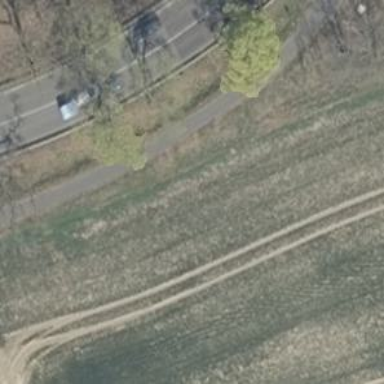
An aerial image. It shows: Asphalt path.